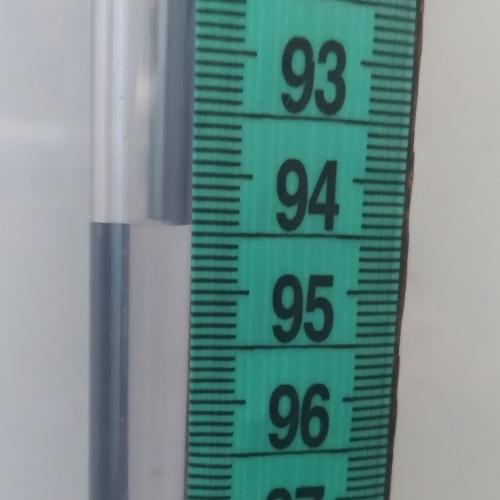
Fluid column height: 94.4 cm